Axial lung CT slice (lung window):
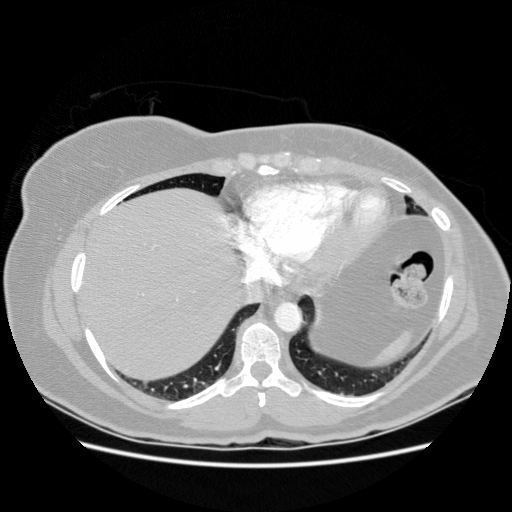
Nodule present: no